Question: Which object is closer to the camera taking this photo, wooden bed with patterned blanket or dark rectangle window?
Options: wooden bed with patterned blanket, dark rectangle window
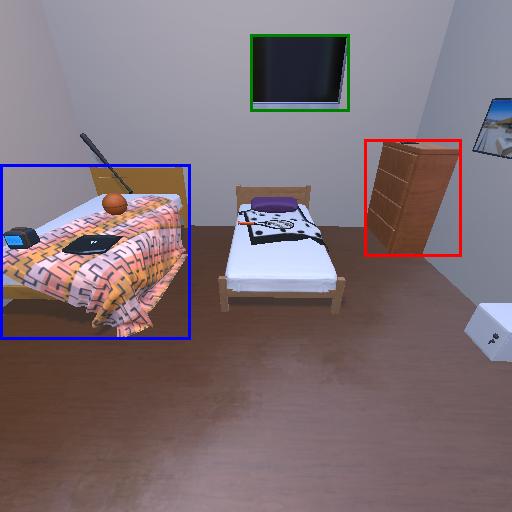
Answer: wooden bed with patterned blanket